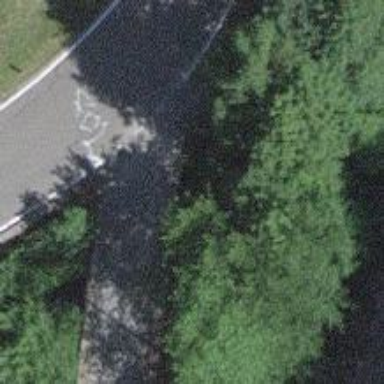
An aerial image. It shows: Service road that includes bridge.